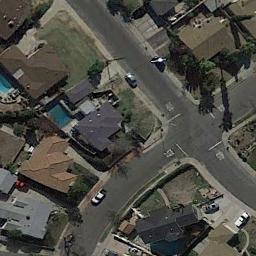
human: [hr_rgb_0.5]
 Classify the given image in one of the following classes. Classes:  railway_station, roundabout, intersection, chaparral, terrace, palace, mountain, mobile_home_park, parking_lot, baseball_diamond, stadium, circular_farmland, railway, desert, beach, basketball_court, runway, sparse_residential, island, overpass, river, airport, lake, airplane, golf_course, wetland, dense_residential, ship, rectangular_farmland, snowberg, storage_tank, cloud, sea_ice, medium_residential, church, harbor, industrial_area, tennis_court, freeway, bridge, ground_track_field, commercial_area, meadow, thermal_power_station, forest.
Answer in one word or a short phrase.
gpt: intersection